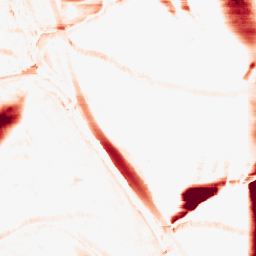
Category: morphological
Decomposition family: morphological_rect
Decomposition parameters: operation: opening
width: 50
height: 10
Upsampling method: lanczos
Upsampling parameters: scale: 8
Upsampling scale: 8